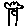
Label: tree